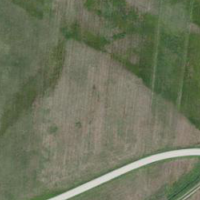
EUNIS habitat code: 23
Species observed at this site:
Lysimachia vulgaris
Anacamptis morio